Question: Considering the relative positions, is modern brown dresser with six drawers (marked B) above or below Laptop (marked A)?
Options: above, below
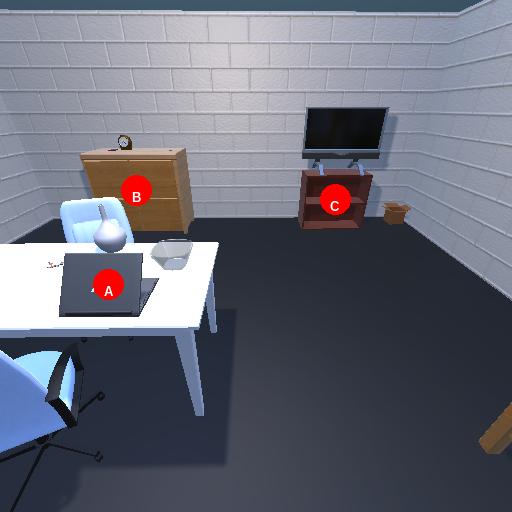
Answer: above